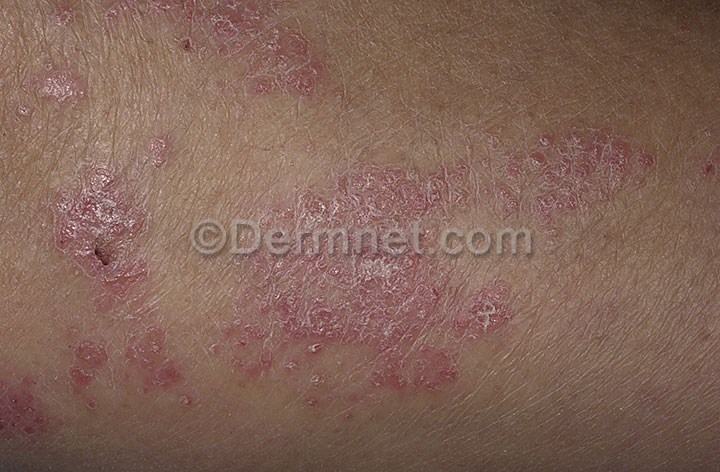
Disease: Lupus and other Connective Tissue diseases